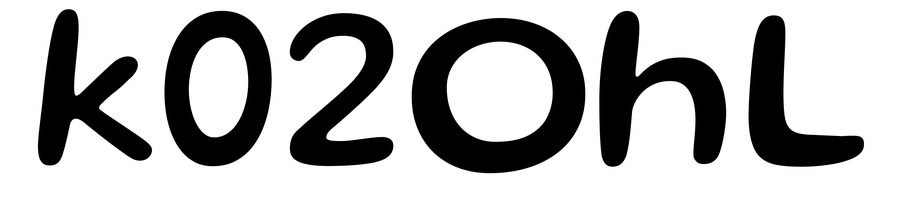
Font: Gluten_Regular